Question: I am trying to change child key in Firebase like 'Users' is a child and having different children like 'user1' , 'user2' , 'user3'.
But problem is that my code works for single application when new user installed application data is override on previous child.

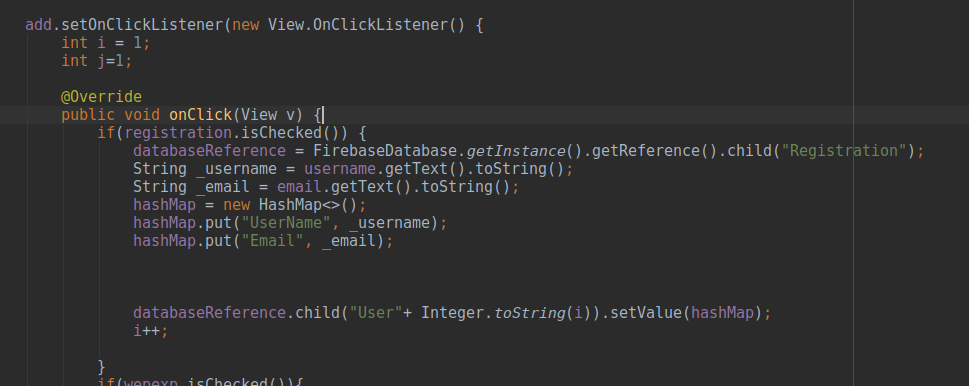
Answer: Instead of using .setValue(hashMap) use .setValue(hashMap).push()
You can check if the user exists already then do not push the new one.
'''
databaseReference.child("User"+Integer.toString(i)).addListenerForSingleValueEvent(new ValueEventListener() {
@Override
public void onDataChange(DataSnapshot dataSnapshot) {
if(!dataSnapshot.exists()){
databaseReference.child("User"+Integer.toString(i)).setValue(hashMap);
}else{
// Don't create user. Start other activity or whatever you need to do
}
}
@Override
public void onCancelled(DatabaseError databaseError) {
}
});
'''
Let me know if this worked for you